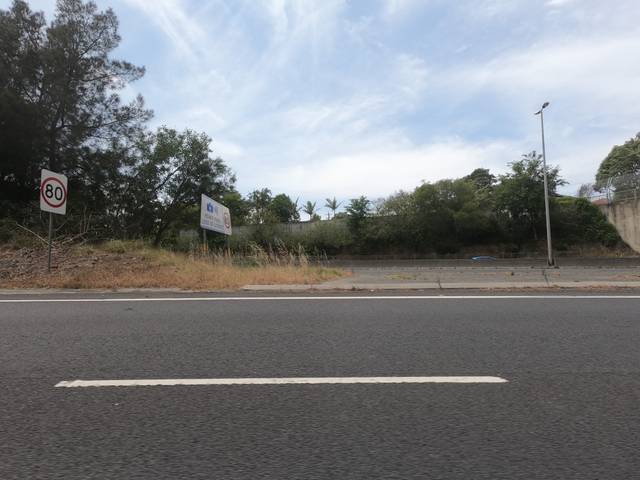
Region: Australia
Coordinates: -34.415, 150.88